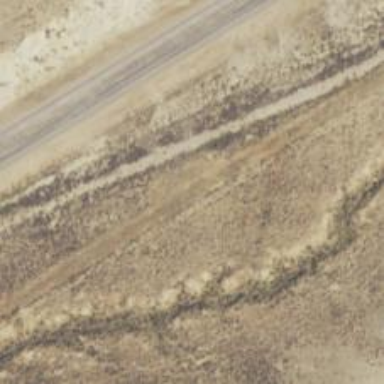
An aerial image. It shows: Track road.